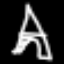
Label: The Eiffel Tower